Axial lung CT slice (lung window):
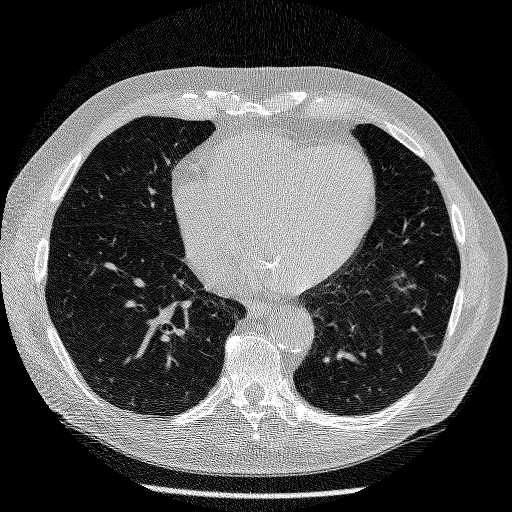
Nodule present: no